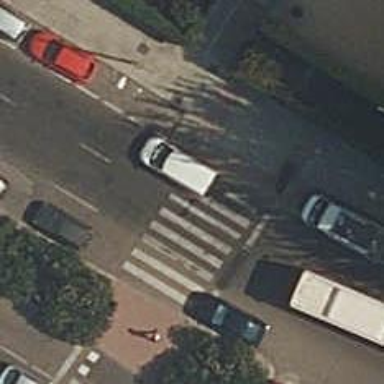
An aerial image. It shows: Zebra crossing on the road.